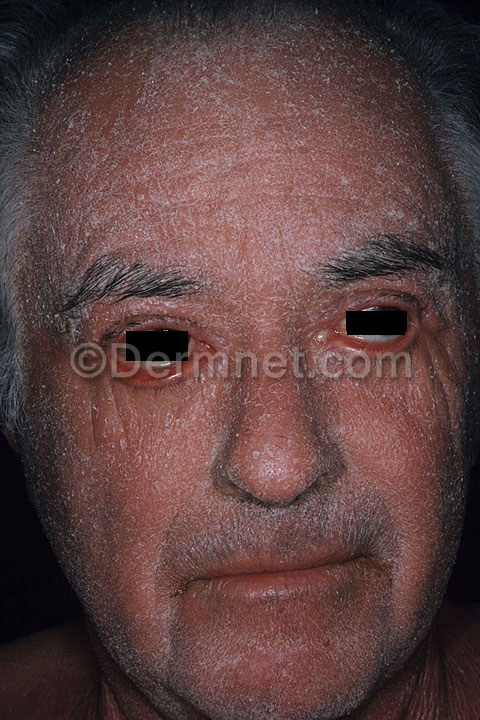
Disease: Psoriasis pictures Lichen Planus and related diseases